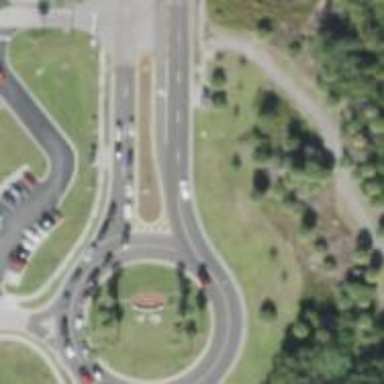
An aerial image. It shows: Secondary road made of asphalt leading to roundabout.